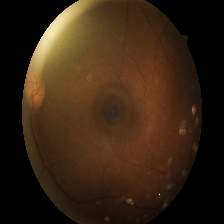
Diabetic retinopathy grade: Moderate